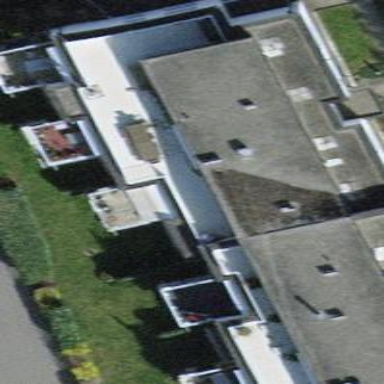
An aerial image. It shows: The building has flat roof oriented across. The roof is major part of the building.